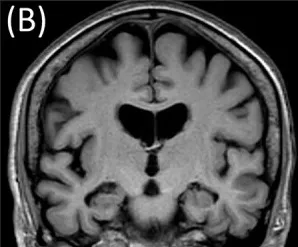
Case 2 images. (A,B) Brain magnetic resonance T1-weighted images showing slight diffuse brain atrophy.
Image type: radiology (mri)